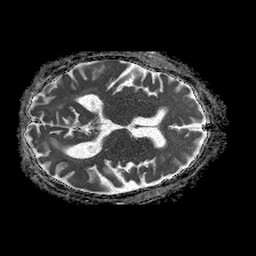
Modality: ADC
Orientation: axial
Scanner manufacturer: philips
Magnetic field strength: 1.5 T
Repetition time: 4.6 s
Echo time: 0.08631 s